Field crop: maize
Growth stage: 2
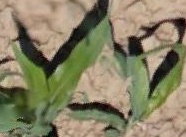
Species: maize